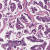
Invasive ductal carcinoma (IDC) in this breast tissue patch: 1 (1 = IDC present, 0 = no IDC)